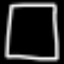
Label: square